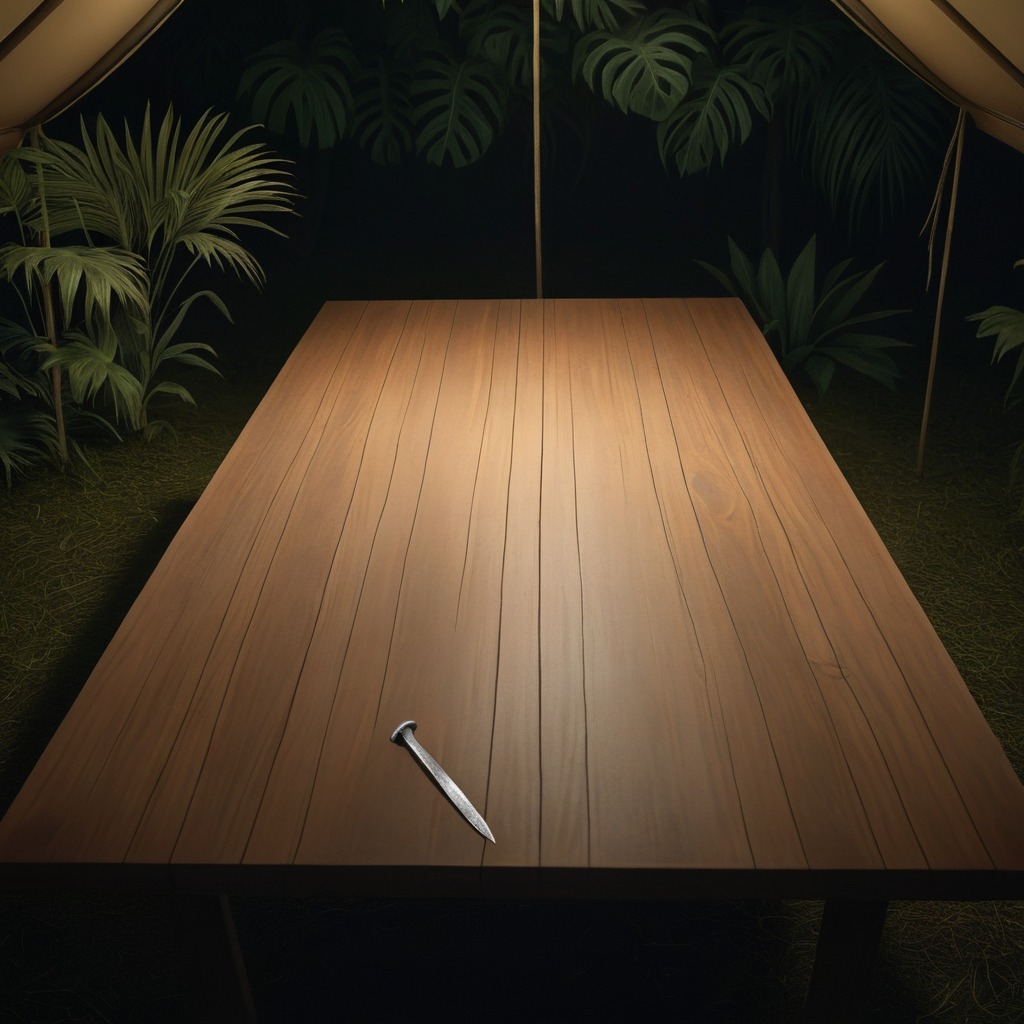
A nail is lying on a wooden table inside a jungle field workshop tent at night dim ambient light soft shadows worn but